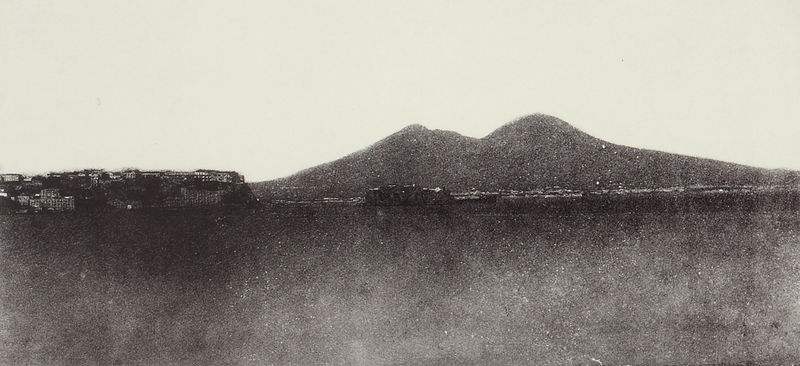
Titel: Le Vesuve
Künstler: G. Caneva
Schlagwörter: berg, dunkel, felsen, himmel, meer, wasser, weiß, landschaft, see, stadt, ufer, fenster, grau, hell, licht, lichter, nacht, schwarz, straße, haus, alt, dämmerung, häuser, hügel, küste, strand, ort, zwei, berge, zug, dorf, nebel, hafen, foto, fotografie, punkte, oberfläche, schwarzweiß, photo, grobkörnig, hochhaus, zei, häusre, meeresküste, südliche landschaft